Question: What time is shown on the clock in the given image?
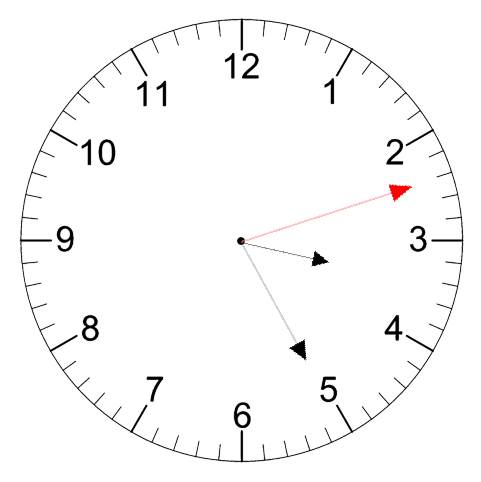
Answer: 03:25:12